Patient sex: M
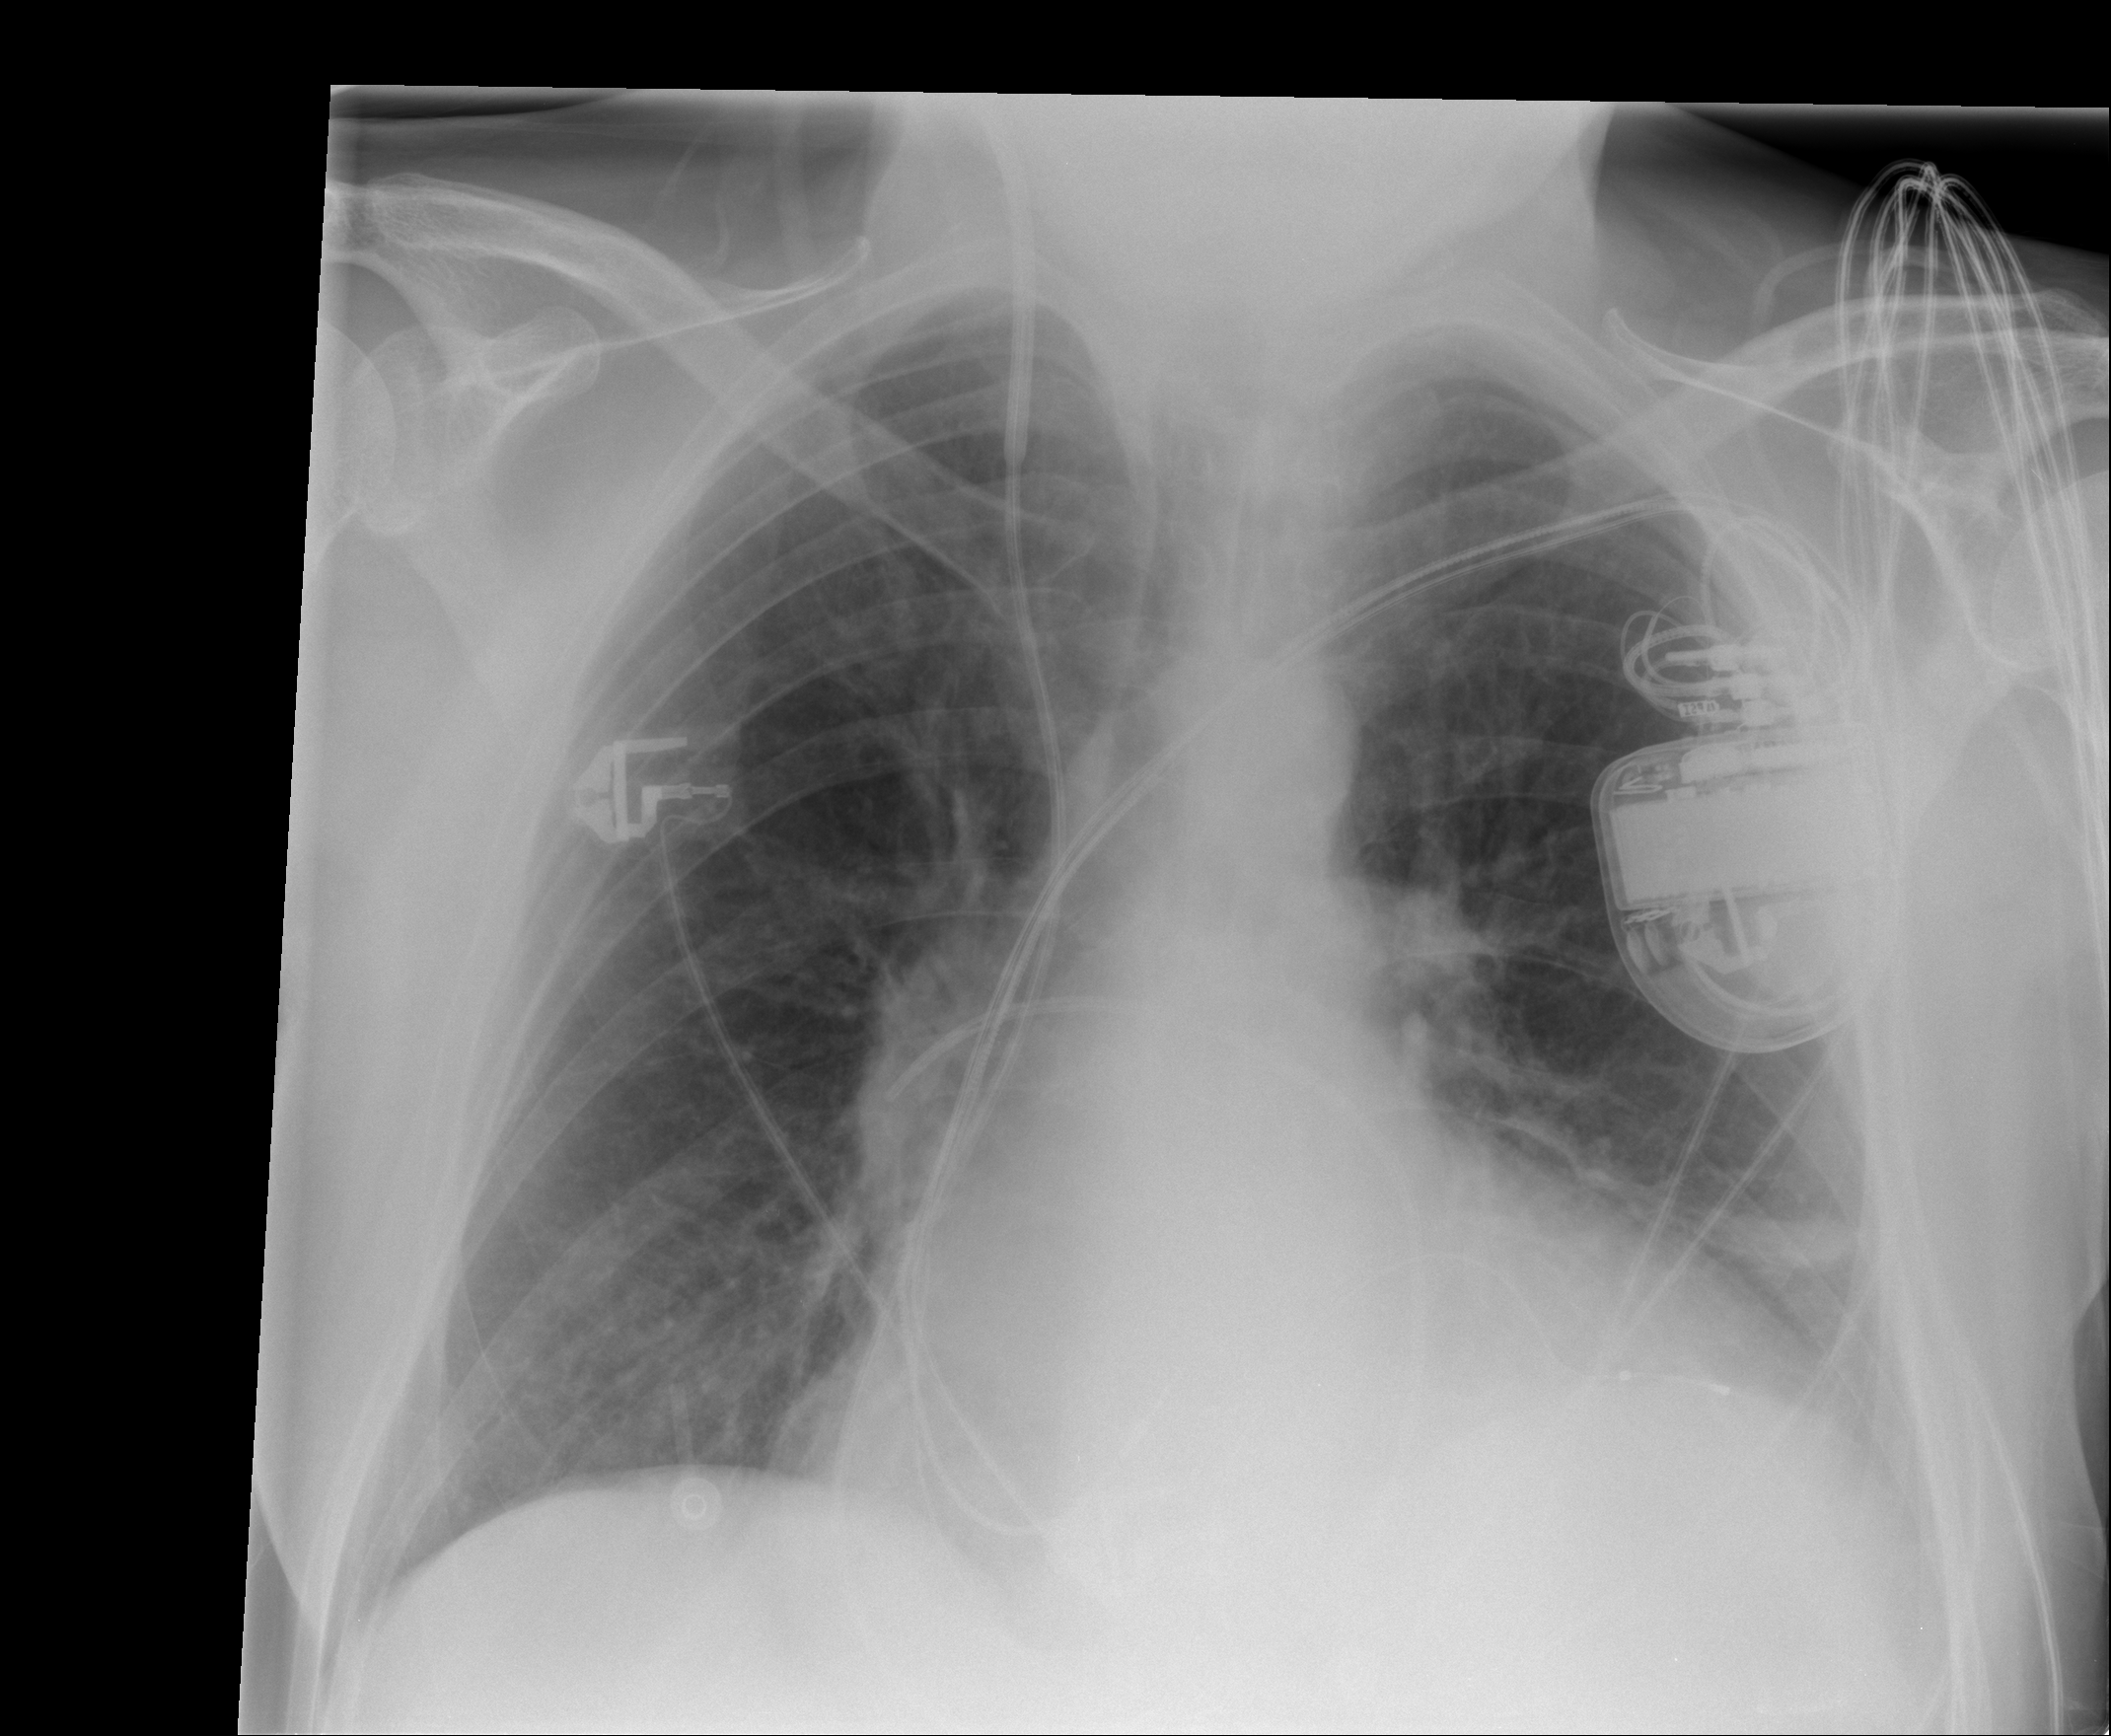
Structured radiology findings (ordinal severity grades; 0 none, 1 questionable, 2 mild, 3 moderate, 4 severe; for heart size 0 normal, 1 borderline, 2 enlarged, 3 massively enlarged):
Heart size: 3
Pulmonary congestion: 0
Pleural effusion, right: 0
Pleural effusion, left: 1
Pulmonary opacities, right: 0
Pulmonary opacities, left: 0
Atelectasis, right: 0
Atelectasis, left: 2